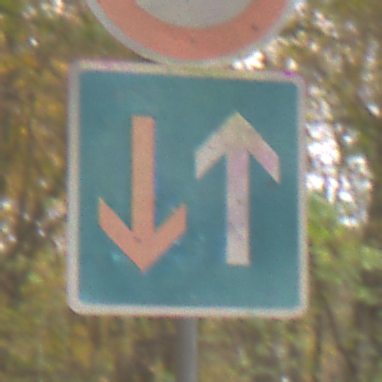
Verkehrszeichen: VorrangVorGegenverkehr
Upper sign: Geschwindigkeit10
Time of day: Midday
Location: Outdoor (Nature)
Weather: Overcast
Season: NotSpecified
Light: Natural